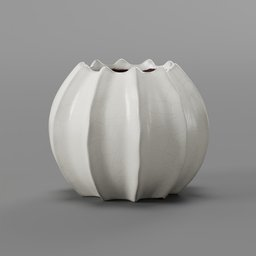
Label: decoration